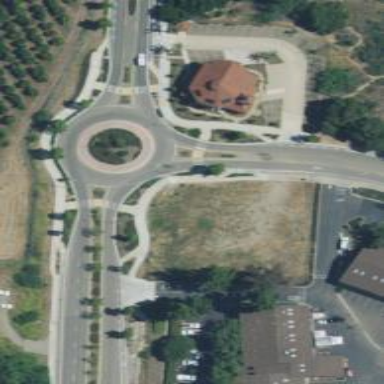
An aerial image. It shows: Secondary road with asphalt surface leading to roundabout junction.